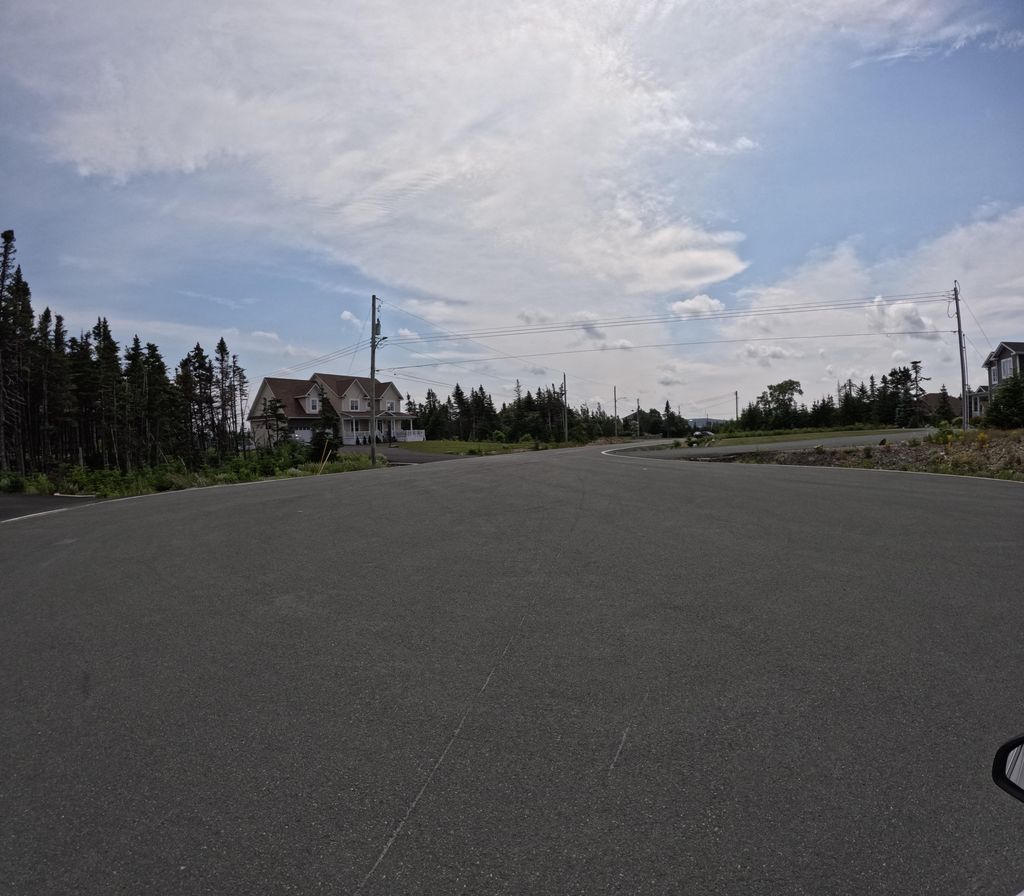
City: st_johns